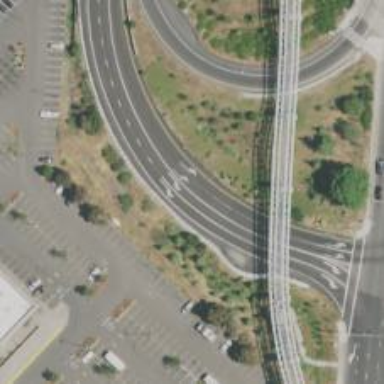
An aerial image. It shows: Motorway link.